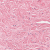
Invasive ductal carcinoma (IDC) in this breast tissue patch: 0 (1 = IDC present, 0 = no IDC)